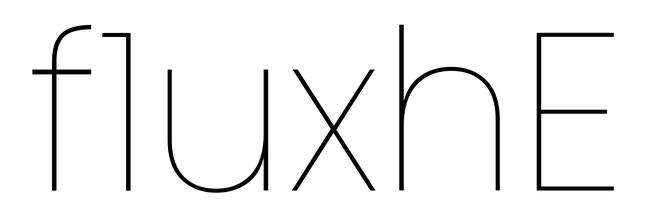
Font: Poppins-Thin